Interaction volume radius: 10 \u00c5
Interaction volume height: 10 \u00c5
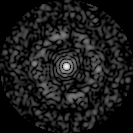
Disorder parameter: 0.8427